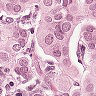
Metastatic tissue present: yes